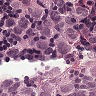
Metastatic tissue present: yes